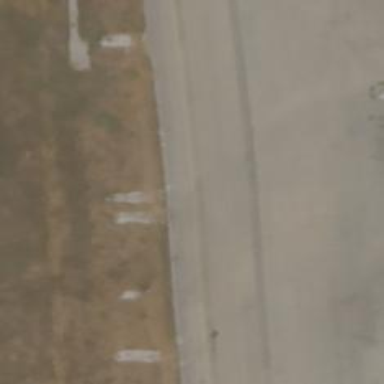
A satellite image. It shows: Image of taxiway at airport.